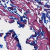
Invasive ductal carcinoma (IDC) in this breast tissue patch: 0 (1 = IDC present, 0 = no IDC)